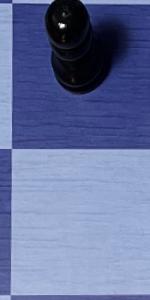
Label: Empty